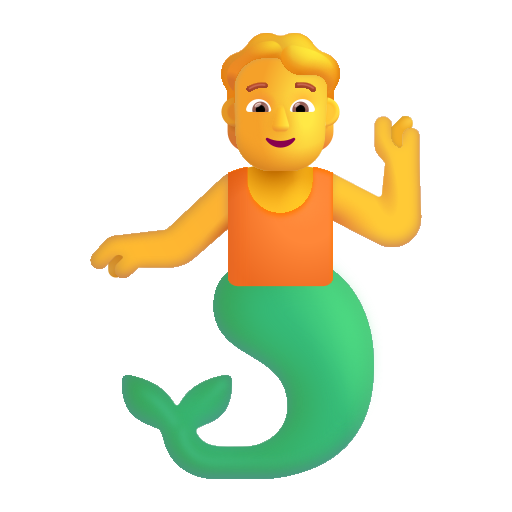
person merpeople color default